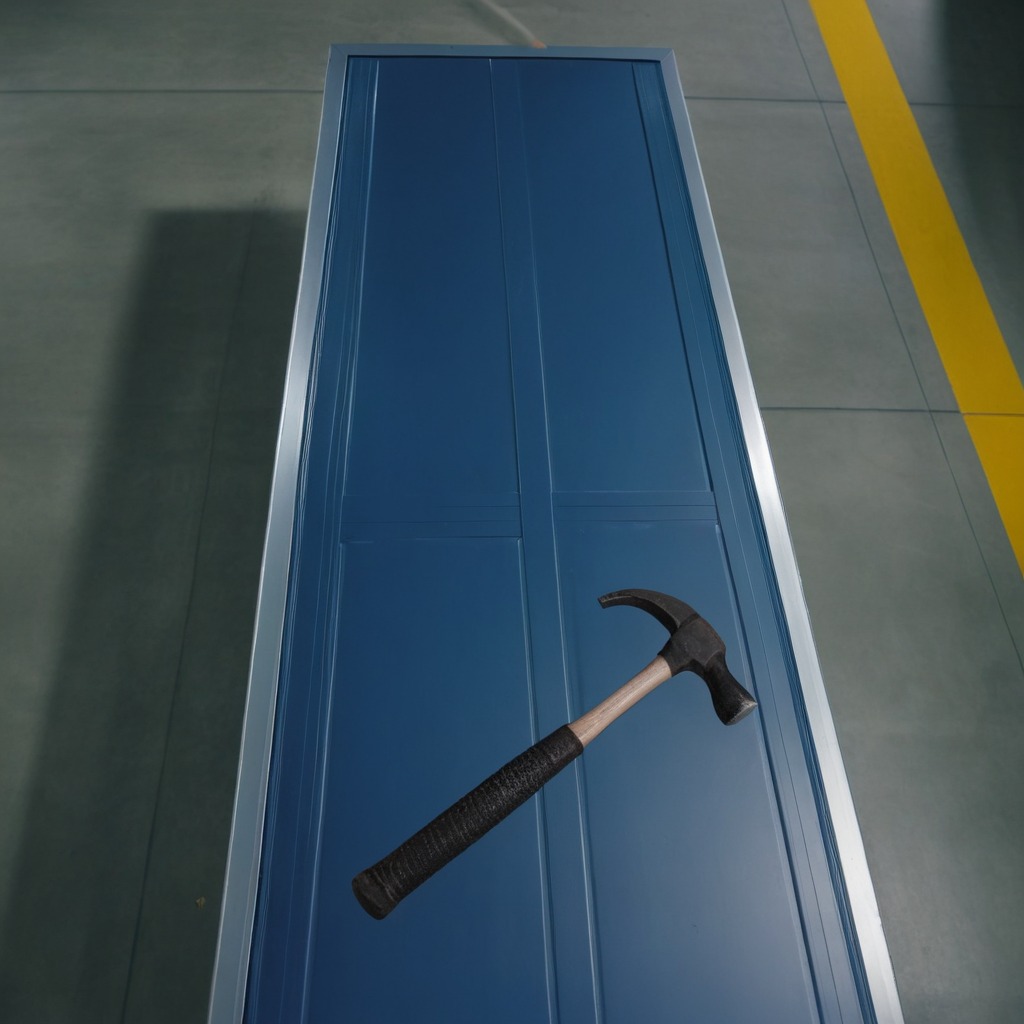
A hammer is lying on a toolbox surface in an airplane hangar workshop 8K.